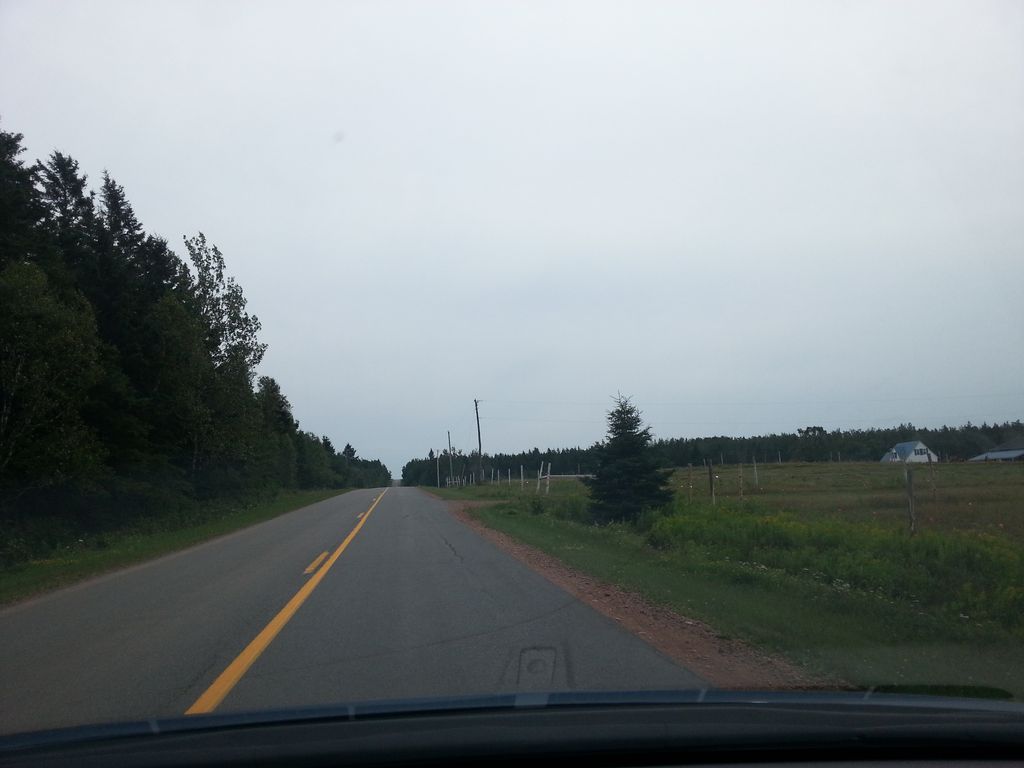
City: charlottetown